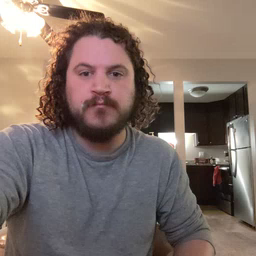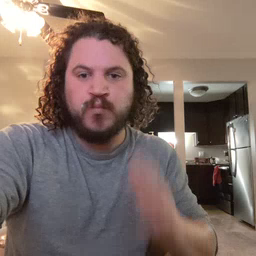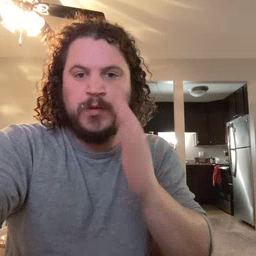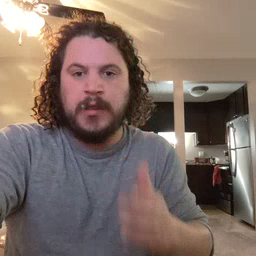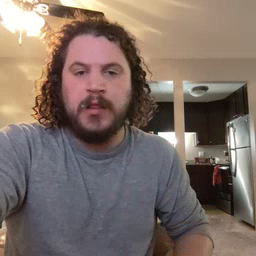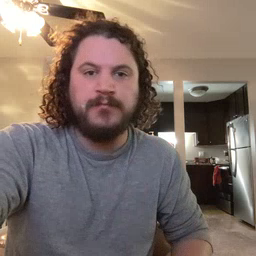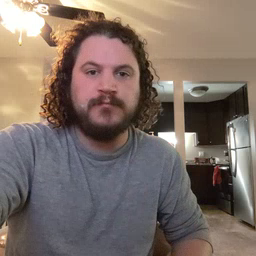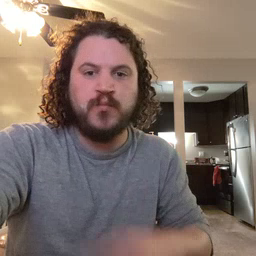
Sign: will